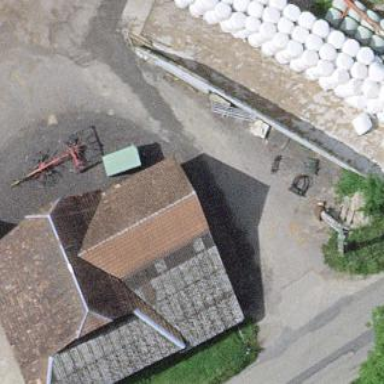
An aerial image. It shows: Barn.